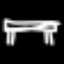
Label: bed